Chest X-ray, PA view. Patient: 73 years old, sex F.
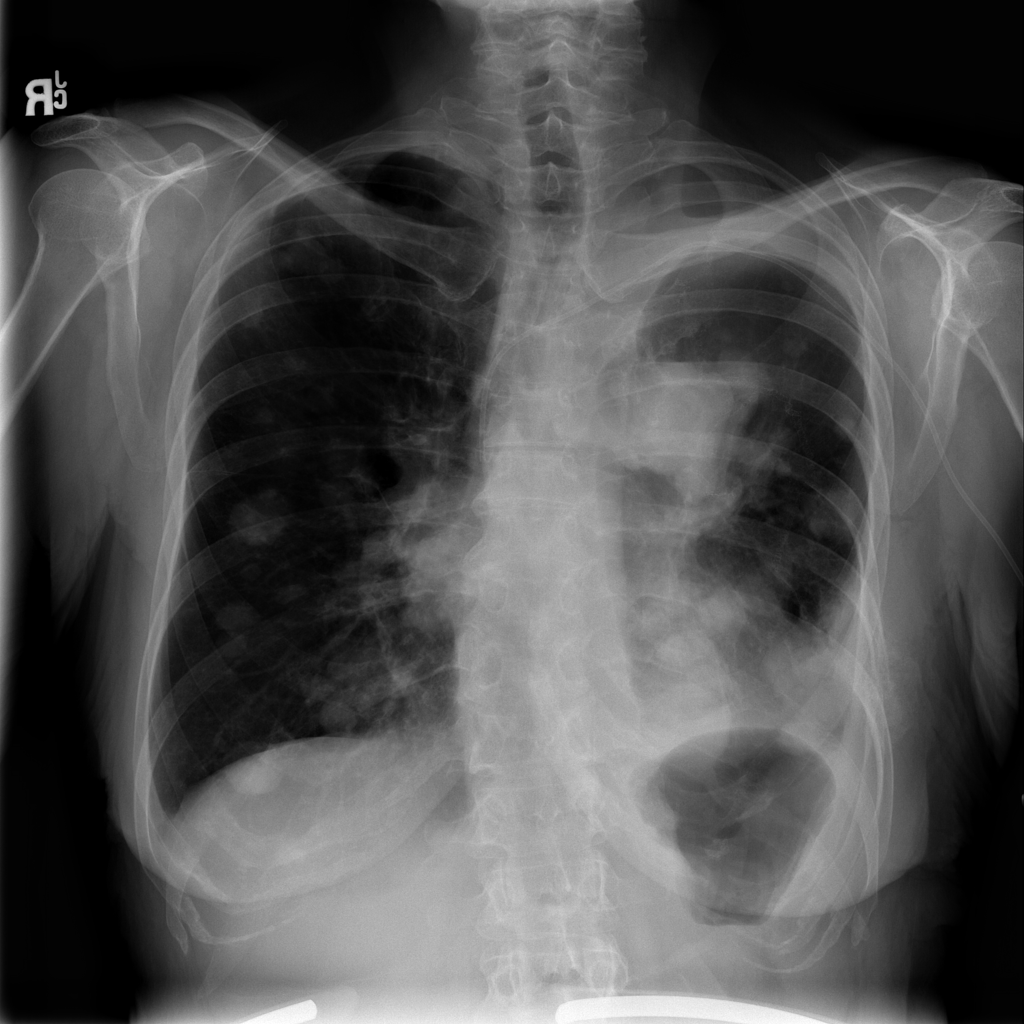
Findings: Nodule, Pleural_Thickening